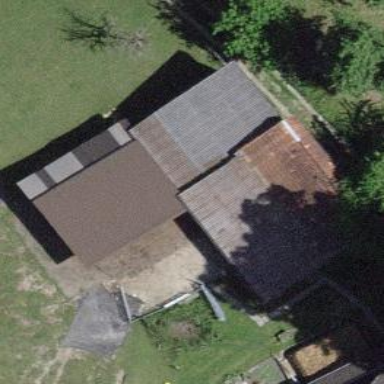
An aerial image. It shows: Rural barn.